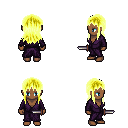
a pixel art fantasy rpg character, female body template, human, dark skin, purple robe, metal pants, gold unkempt hairstyle, dagger, four views (front, back, left, right), 2x2 character sprite sheet, small pixel art, hard edges, no anti-aliasing